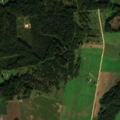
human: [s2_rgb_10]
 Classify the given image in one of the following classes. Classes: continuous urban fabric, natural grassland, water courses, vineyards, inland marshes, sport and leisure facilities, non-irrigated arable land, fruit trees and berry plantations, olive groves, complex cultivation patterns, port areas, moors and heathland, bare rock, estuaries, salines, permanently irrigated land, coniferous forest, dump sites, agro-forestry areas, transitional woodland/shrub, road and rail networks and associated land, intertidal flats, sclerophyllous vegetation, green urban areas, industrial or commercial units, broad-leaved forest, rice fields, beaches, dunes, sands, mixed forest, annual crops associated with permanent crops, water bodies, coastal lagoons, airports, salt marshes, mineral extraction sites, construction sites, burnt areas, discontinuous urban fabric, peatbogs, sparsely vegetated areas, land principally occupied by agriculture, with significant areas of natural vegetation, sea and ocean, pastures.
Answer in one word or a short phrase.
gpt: non-irrigated arable land, broad-leaved forest, coniferous forest